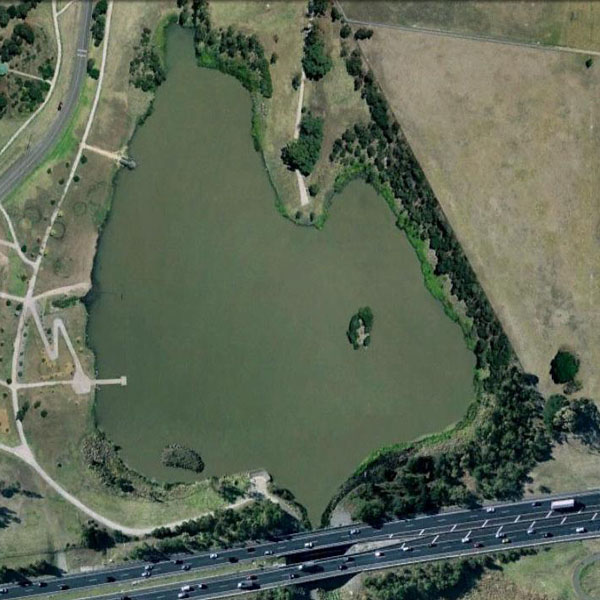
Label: Pond